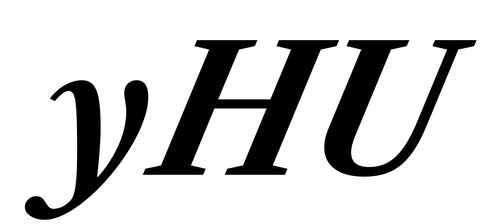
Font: LibreCaslonText-Italic_Bold_Italic